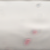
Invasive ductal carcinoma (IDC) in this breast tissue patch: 0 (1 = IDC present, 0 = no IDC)